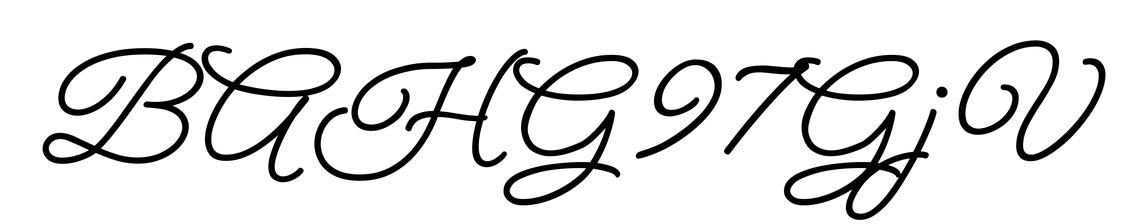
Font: MeowScript-Regular